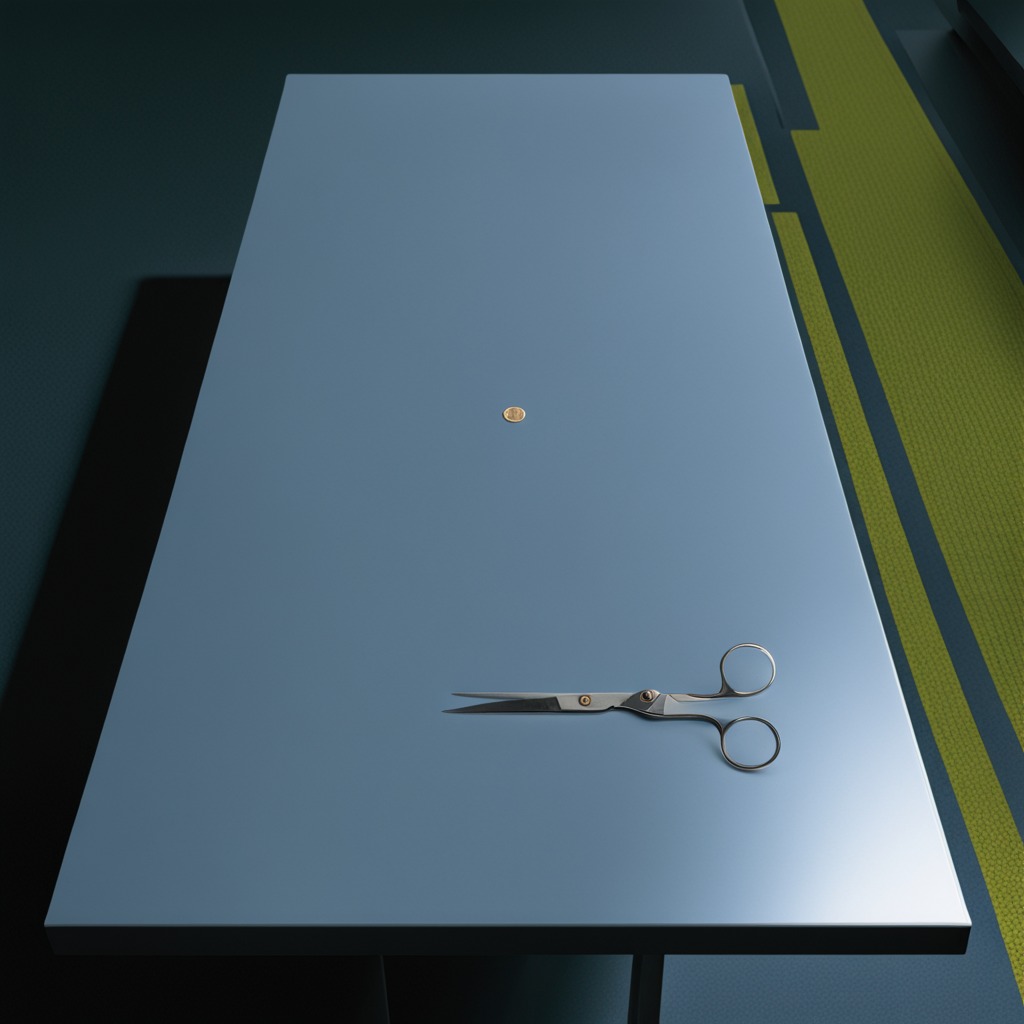
A scissor lying on a clean empty table in a railway signal maintenance room lit by harsh overhead fluorescents photorealistic surface textures crisp shadows high dynamic range